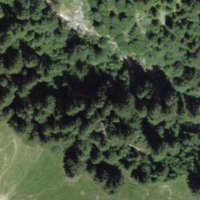
EUNIS habitat code: 44
Species observed at this site:
Parnassia palustris